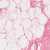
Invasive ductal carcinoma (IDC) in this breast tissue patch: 0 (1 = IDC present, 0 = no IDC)